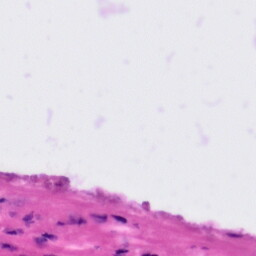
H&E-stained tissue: Tonsil